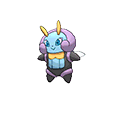
Pok\u00e9mon: illumise